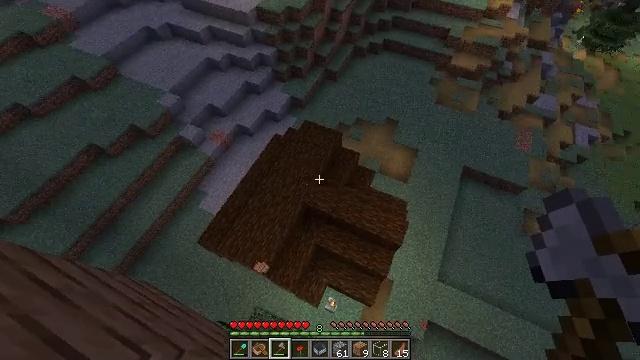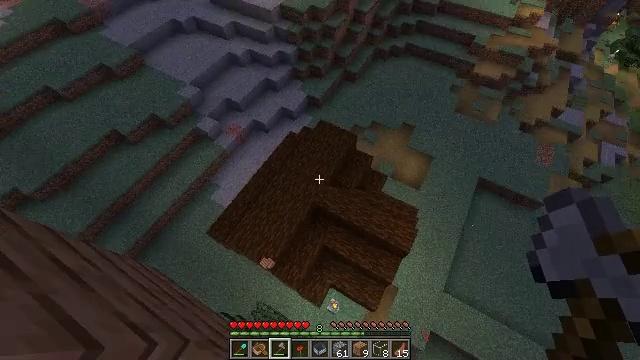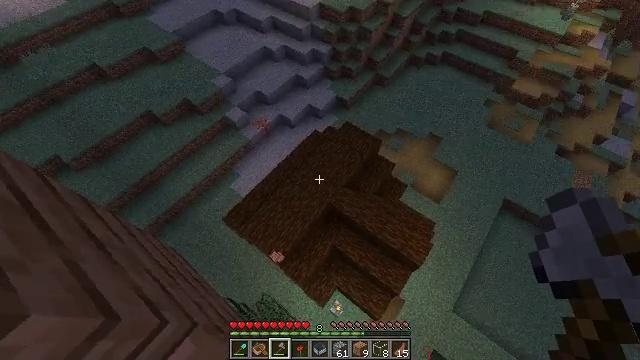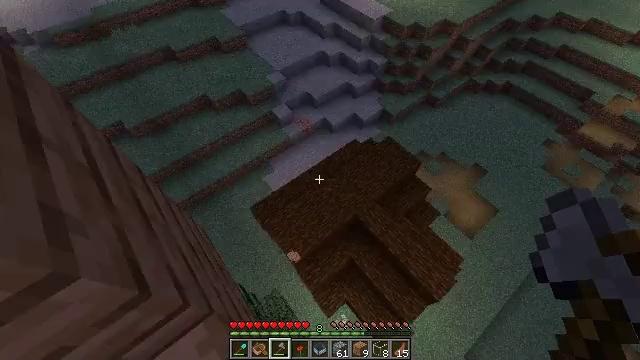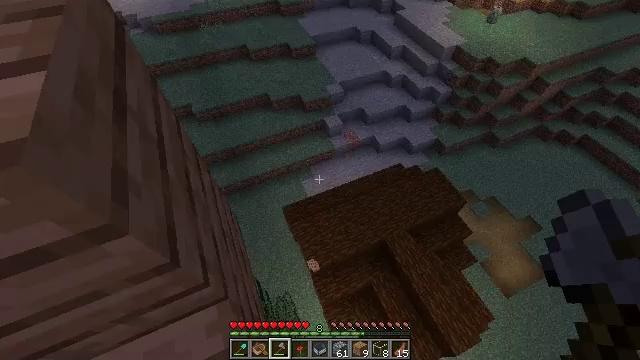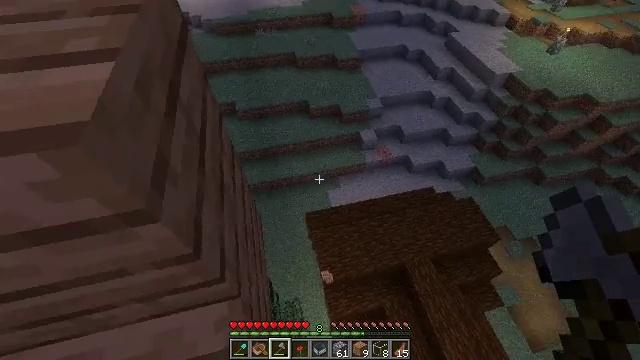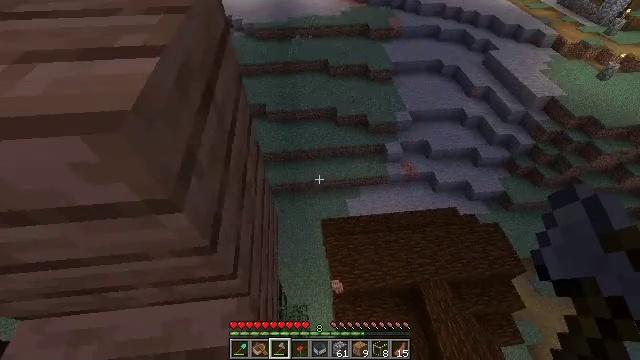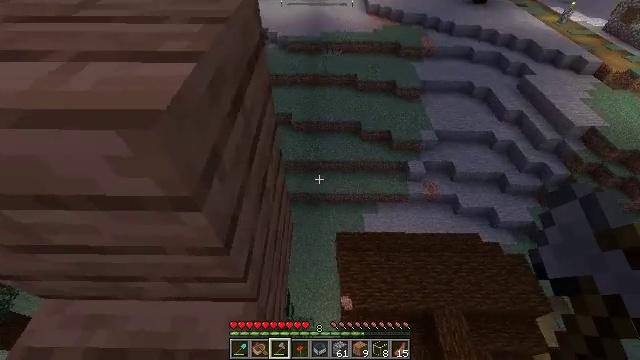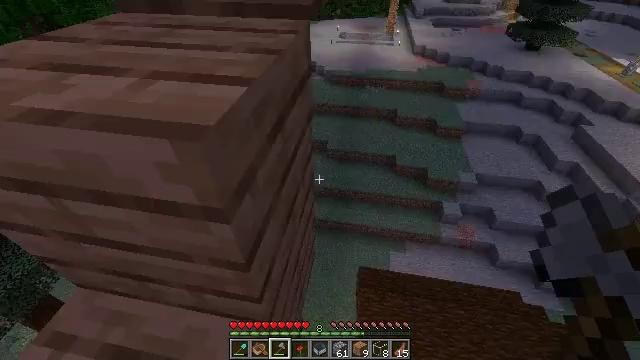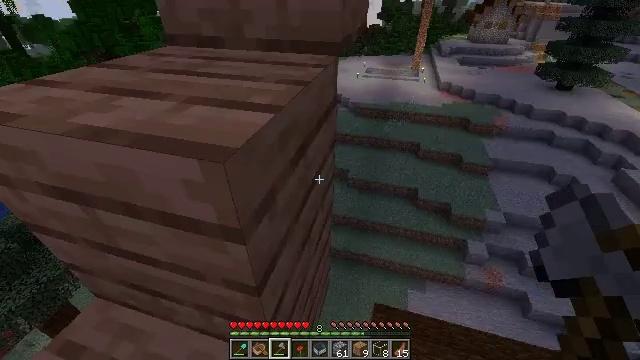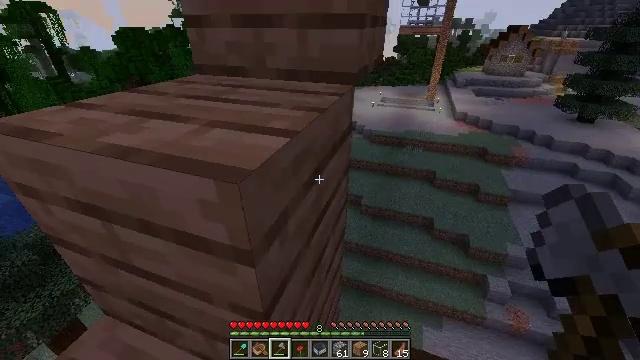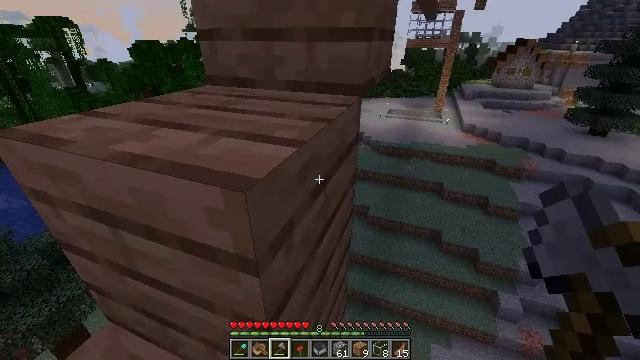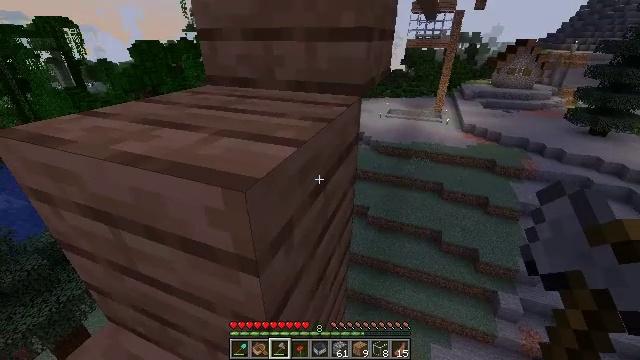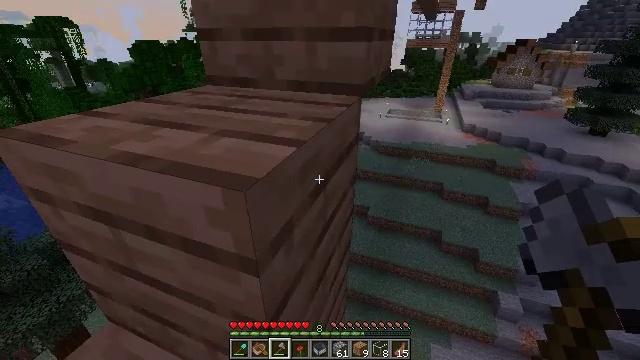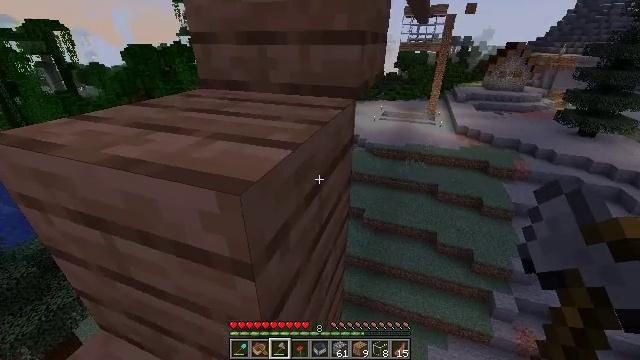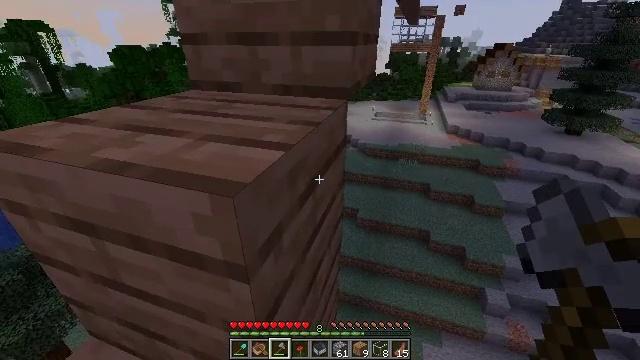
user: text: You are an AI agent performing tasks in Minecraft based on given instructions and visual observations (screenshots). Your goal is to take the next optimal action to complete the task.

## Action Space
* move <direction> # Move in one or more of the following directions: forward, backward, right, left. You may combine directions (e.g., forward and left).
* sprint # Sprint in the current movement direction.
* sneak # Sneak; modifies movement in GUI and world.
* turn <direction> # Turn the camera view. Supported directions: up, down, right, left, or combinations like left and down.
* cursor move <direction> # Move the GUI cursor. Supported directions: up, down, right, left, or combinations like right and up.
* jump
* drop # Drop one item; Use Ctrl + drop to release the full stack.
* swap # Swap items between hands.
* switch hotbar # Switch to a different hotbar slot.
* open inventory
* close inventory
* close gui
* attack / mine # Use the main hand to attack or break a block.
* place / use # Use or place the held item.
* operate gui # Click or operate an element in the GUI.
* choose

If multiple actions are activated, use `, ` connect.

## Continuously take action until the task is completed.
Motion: motion action
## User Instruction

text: Harvest jungle planks from a wall or floor.
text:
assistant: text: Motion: move forward, sneak, turn left
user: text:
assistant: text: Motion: move forward, sneak, turn left
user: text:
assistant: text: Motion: move forward, sneak, turn left and up
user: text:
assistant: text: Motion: sneak, turn left and up
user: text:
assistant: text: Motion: sneak, turn left and up
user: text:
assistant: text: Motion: sneak, turn left and up
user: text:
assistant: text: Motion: sneak, turn left and up
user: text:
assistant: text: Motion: sneak, turn left and up
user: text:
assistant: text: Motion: sneak, turn left and up
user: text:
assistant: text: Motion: sneak, turn left and up
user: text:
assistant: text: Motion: sneak, turn left and up
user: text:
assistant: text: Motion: sneak
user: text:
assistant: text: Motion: sneak
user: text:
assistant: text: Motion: sneak, turn right
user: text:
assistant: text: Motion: sneak, turn right
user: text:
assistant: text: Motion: sneak
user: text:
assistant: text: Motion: sneak
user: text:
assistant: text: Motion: sneak
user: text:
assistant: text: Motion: sneak
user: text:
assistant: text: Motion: sneak, turn down
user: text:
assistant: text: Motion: sneak, turn right and down
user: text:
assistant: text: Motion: sneak, turn right and down
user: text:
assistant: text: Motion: sneak, turn down
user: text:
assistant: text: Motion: sneak, turn down
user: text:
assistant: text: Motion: sneak, turn down
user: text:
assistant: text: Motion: sneak
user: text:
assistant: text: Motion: sneak
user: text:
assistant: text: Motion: sneak
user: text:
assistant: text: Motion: sneak
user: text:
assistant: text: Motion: sneak